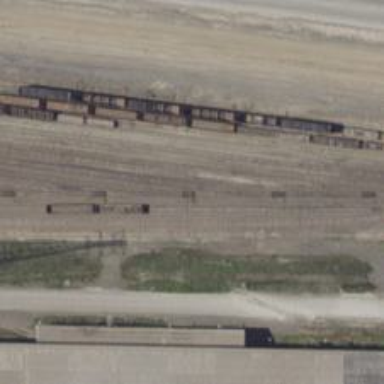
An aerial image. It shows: Railway spur service.